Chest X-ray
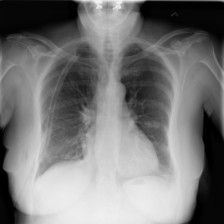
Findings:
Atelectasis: negative
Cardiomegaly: negative
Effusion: negative
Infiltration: negative
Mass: negative
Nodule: negative
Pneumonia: negative
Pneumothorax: negative
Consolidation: negative
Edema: negative
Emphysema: negative
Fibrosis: negative
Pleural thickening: negative
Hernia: negative